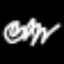
Label: squiggle